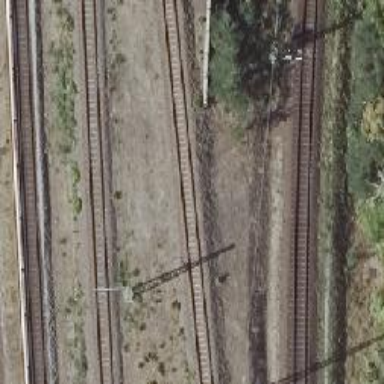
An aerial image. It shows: Railway tunnel with overhead electrified contact lines.